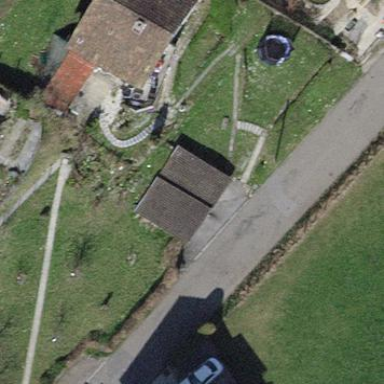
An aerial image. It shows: Garage building.